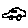
Label: car